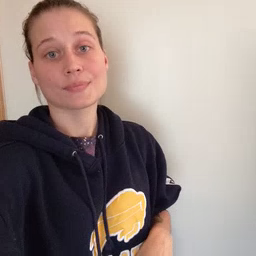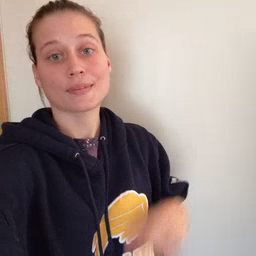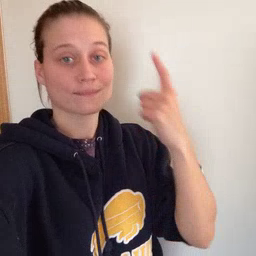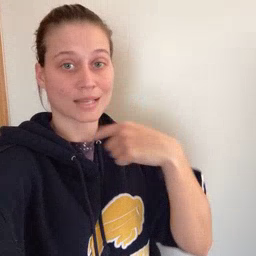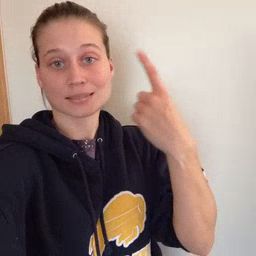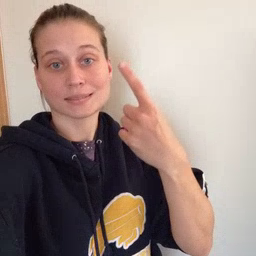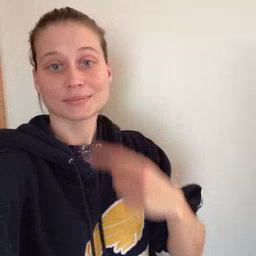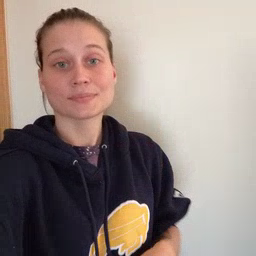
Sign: face